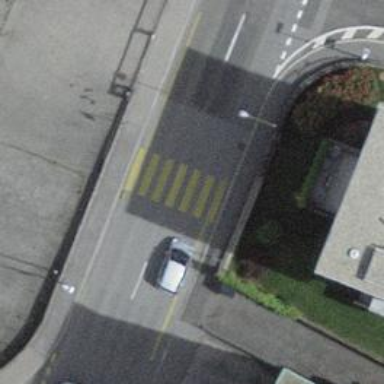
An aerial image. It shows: Zebra crossing on the road.